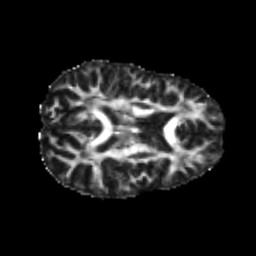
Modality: FA
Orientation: axial
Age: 23
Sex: male
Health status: healthy
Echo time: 0.074 s